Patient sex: M
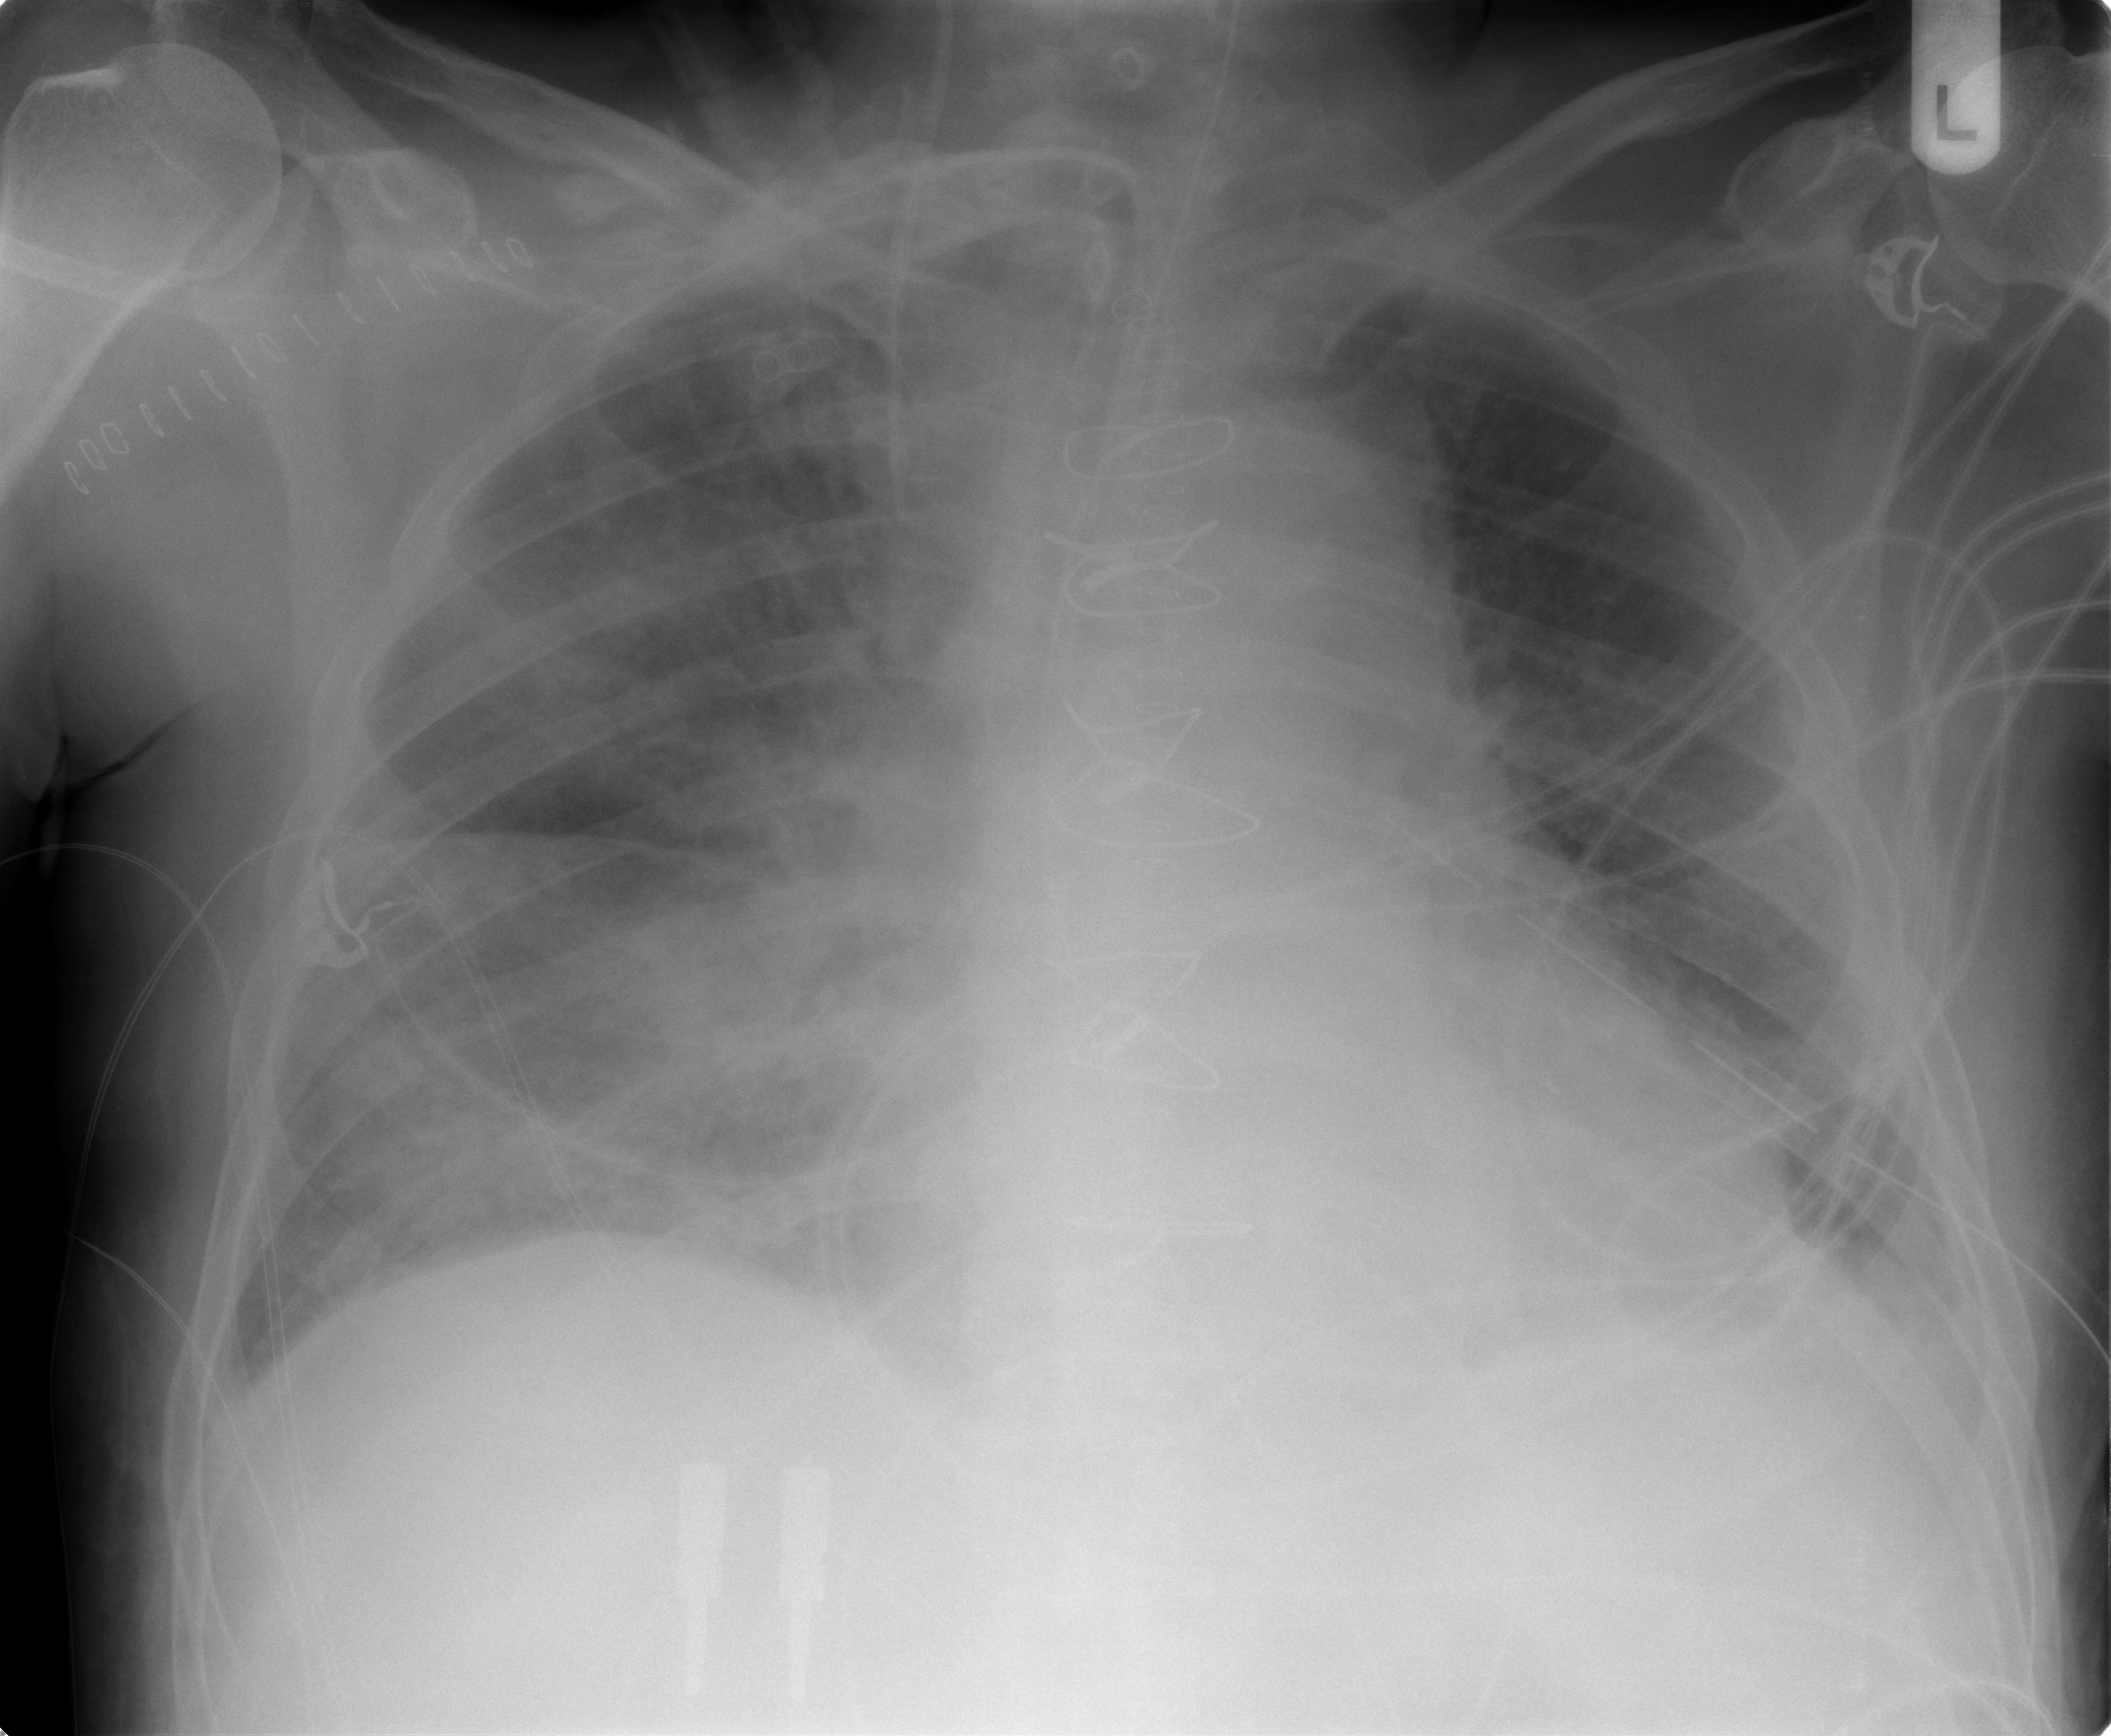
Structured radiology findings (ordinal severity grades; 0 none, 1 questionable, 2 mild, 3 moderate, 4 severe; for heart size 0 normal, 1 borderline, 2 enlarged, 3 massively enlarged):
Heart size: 1
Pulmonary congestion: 3
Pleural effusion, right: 2
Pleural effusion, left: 2
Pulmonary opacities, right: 3
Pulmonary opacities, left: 2
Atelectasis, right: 2
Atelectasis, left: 2